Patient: sex M, age 44
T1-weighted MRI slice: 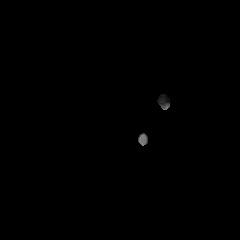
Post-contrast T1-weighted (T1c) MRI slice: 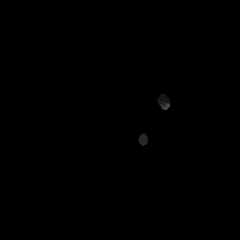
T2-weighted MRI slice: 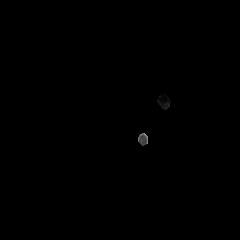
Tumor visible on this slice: no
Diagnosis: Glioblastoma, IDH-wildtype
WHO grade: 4